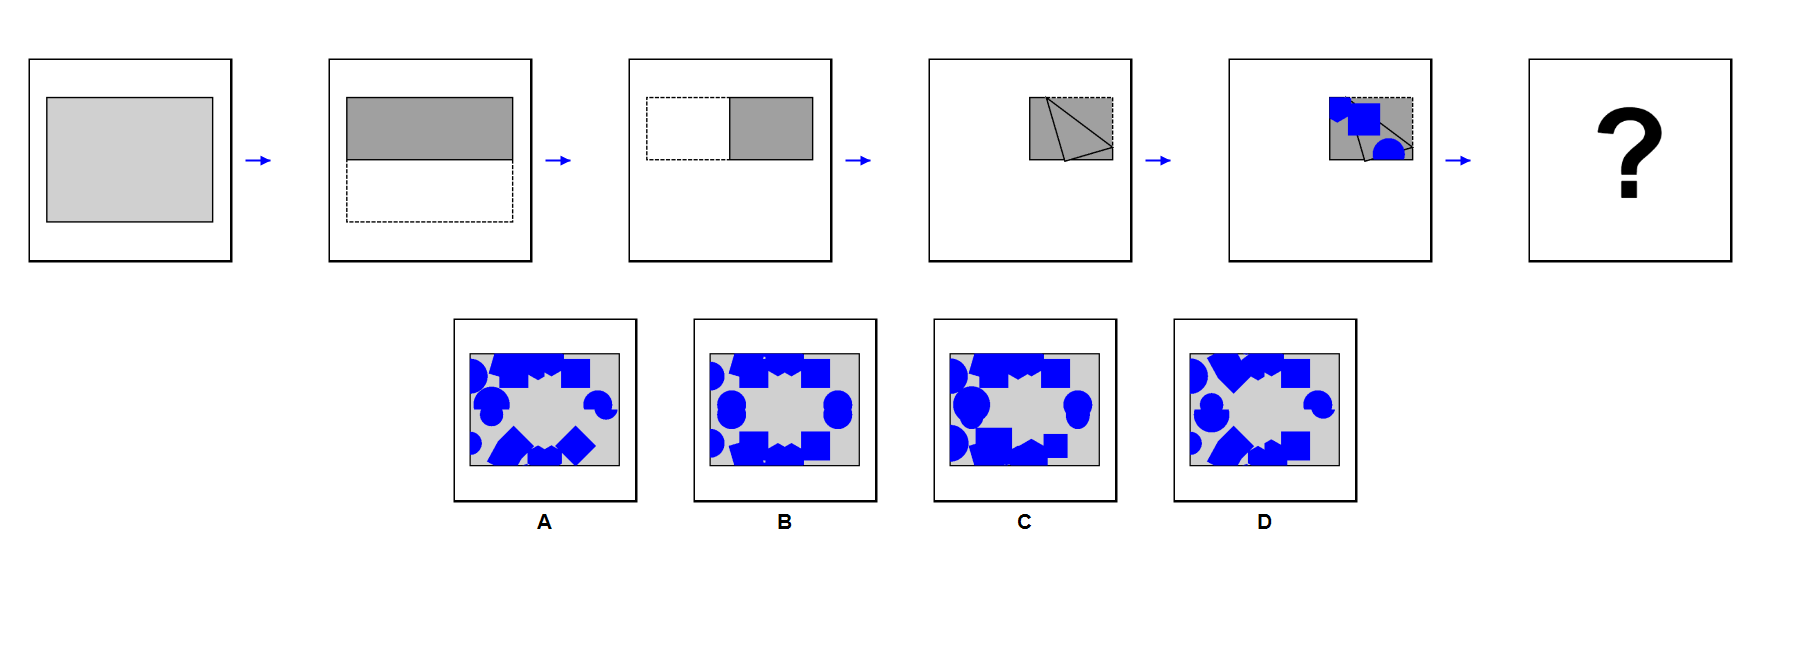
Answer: B